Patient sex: F
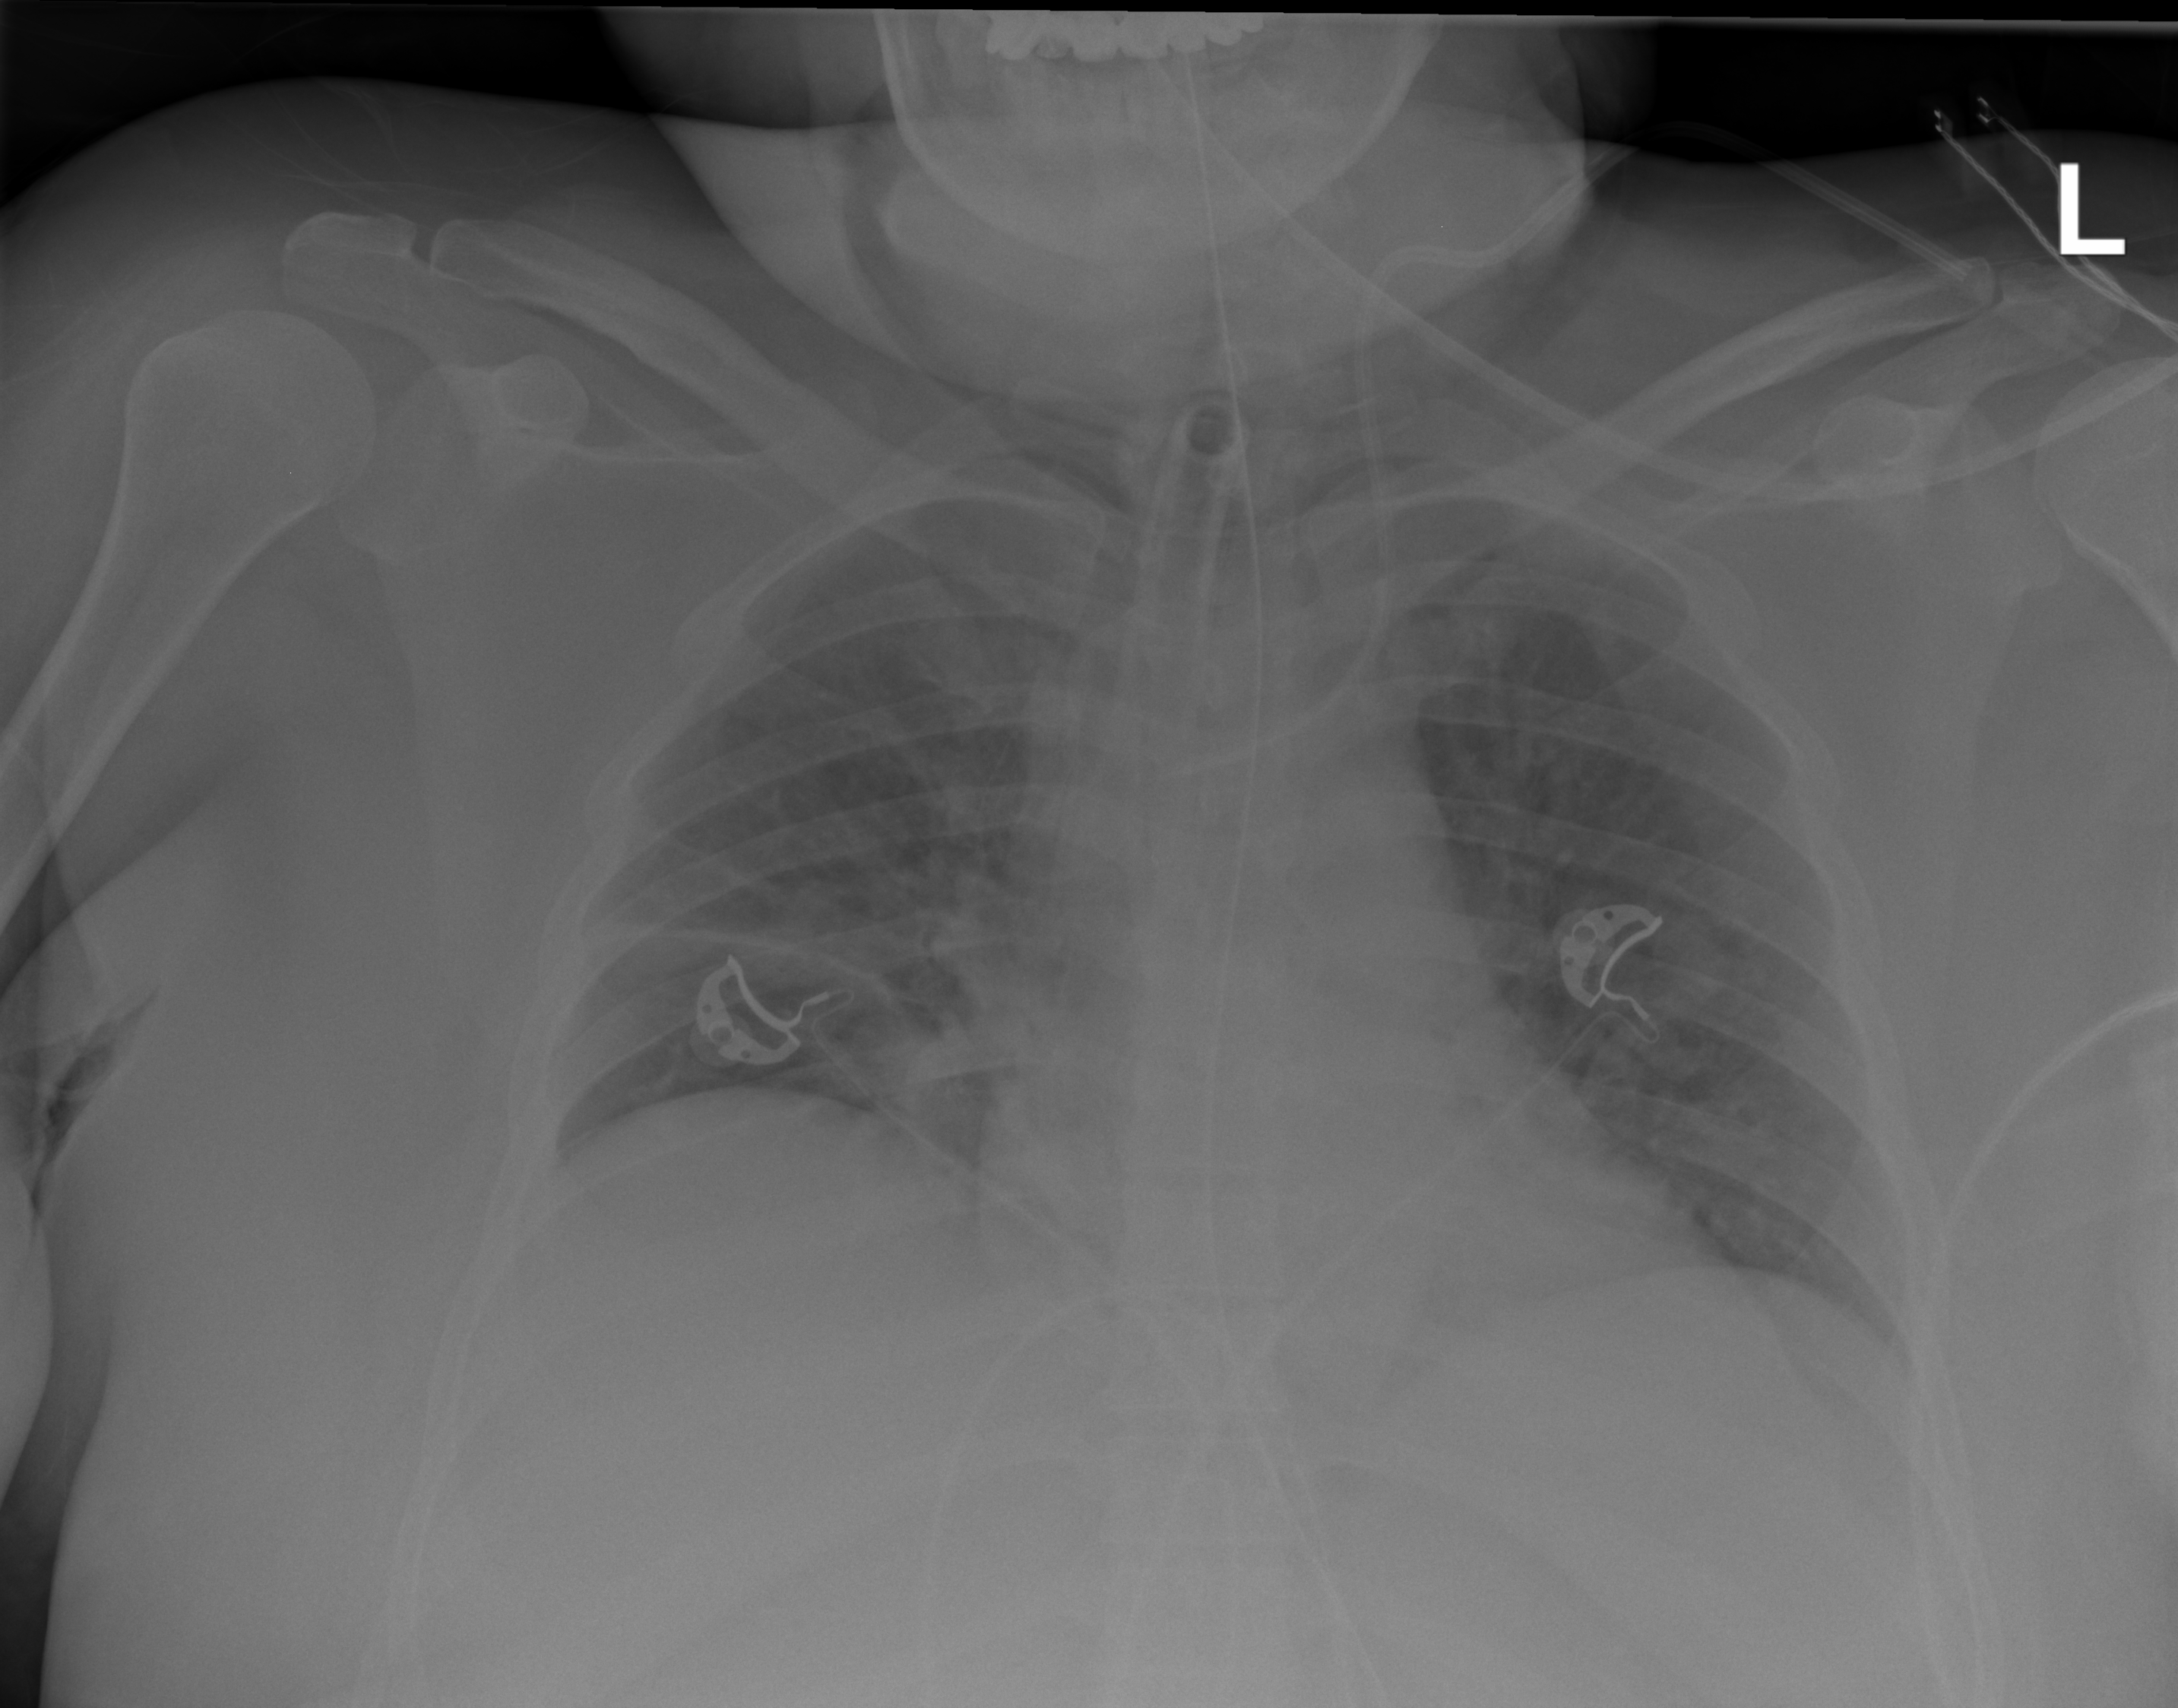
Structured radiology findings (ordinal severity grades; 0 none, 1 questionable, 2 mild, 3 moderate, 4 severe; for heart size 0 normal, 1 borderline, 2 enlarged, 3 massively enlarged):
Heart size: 0
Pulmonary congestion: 0
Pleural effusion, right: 0
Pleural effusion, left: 0
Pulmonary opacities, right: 0
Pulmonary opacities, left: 0
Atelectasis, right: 2
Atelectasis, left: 0